Current action and preconditions to check: trajectory_clear

Your task: For each precondition in the list above, predict whether it will hold at this action.

Consider the current scene as observed from the mobile robot's camera, and analyze the predicted future states of all dynamic agents (e.g., people, animals, vehicles, or any moving entities) within the NEXT SECOND.

IMPORTANT: Only answer "very likely" if you are absolutely certain—based on strong, clear evidence—that a dynamic agent will violate the precondition in the predicted future state. Do NOT answer "very likely" for unlikely, ambiguous, or low-probability risks.

Ask yourself for each precondition: Is there a high probability, with clear and convincing evidence, that the predicted future states of any dynamic agent will interfere with the predicted future state of the currently executing action within the NEXT SECOND, causing that precondition to fail?

Assess the risk level based on these predictions. Use "likely" or "very likely" if motions create a clear risk of interference.

Use "neutral" or "improbable" if agents are nearby but their predicted paths are clearly diverging or non-conflicting.

Failure Risk Categories: "very improbable", "improbable", "neutral", "likely", "very likely"

Answer Format: Output ONLY the probability_of_failure value from these categories: "very improbable", "improbable", "neutral", "likely", "very likely"

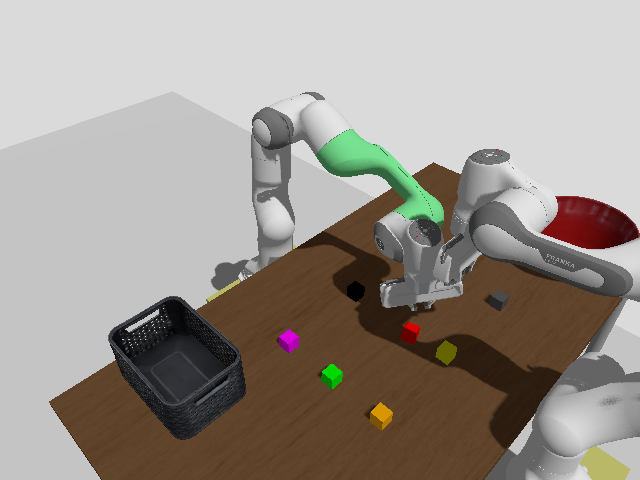

Answer: neutral